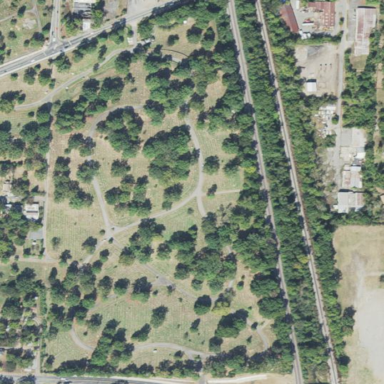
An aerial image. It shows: Cemetery.